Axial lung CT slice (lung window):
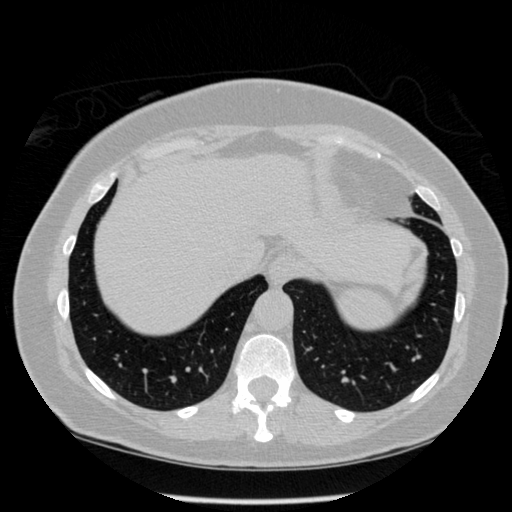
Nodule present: no